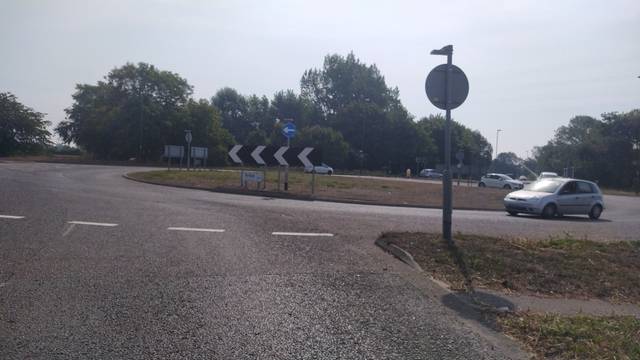
Region: United Kingdom
Coordinates: 50.825, -0.7344